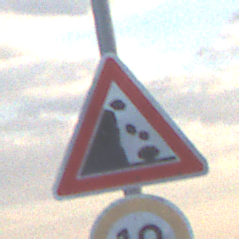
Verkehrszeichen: SteinschlagLinks
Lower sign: Geschwindigkeit10
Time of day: SunriseSunset
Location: Outdoor (Nature)
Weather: PartlyCloudy
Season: NotSpecified
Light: Natural